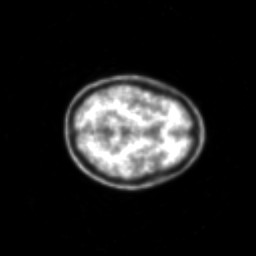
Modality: PET
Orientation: axial
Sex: female
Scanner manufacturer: siemens